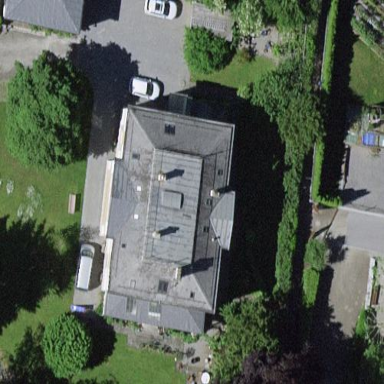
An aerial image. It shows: Historic building.